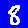
Digit: 8